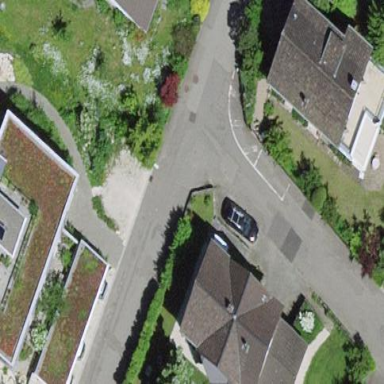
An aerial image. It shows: Gabled roof house.